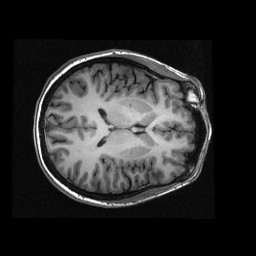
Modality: T1w
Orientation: axial
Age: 21
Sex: female